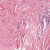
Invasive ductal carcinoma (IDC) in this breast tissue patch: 0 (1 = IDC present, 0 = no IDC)